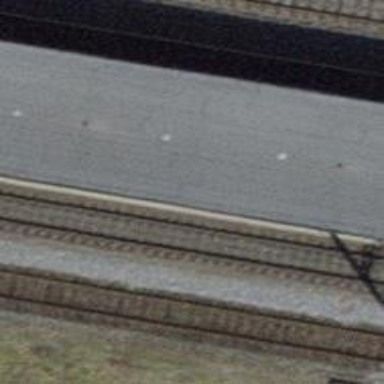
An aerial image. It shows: Set of steps on the road.